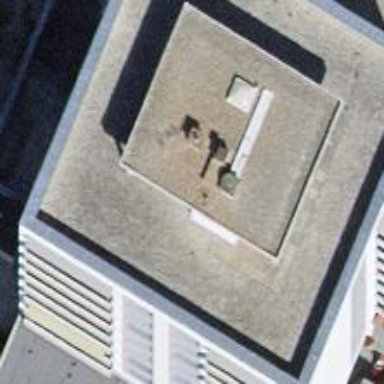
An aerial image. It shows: Building with apartments and flat roof.